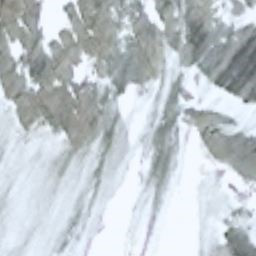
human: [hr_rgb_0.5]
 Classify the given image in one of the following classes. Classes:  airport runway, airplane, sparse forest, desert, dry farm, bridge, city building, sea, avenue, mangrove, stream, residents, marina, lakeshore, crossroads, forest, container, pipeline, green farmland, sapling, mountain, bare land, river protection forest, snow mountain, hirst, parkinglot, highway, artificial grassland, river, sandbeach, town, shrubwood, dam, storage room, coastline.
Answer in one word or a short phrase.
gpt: snow mountain